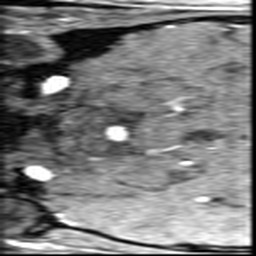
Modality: angio
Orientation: coronal
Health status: ill
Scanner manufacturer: siemens
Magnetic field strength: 1.5 T
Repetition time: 0.038 s
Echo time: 0.00528 s